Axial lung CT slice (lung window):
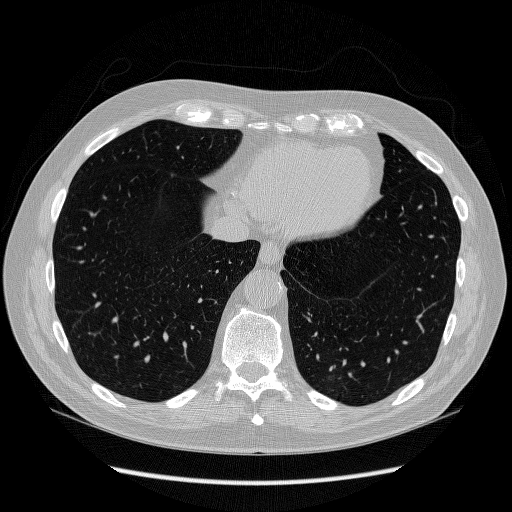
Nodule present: no